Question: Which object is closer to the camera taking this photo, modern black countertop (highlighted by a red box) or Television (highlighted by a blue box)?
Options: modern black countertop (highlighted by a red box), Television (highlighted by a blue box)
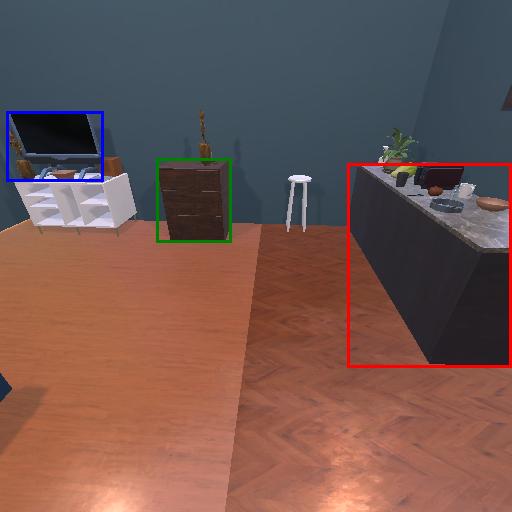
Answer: modern black countertop (highlighted by a red box)